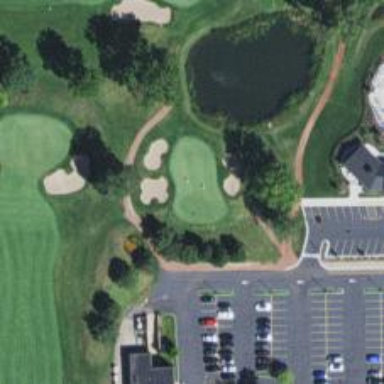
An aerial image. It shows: View of golf hole.